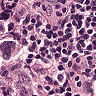
Metastatic tissue present: yes